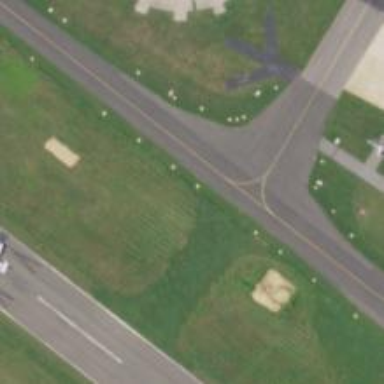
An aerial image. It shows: Image of taxiway at airport.